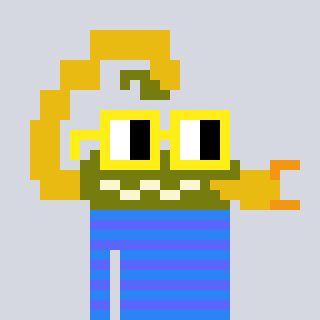
a pixel art character with square yellow glasses, a scorpion-shaped head and a purple-colored body on a cool background